Question: I've been trying to make my first program in Python 3 with Ncurses and I'm stuck trying to figure out this syntax error. I'm trying to build the ncurses menu topbar menu and I'm getting the following error;
'''
s.refresh() c = s.getch()
^
SyntaxError: invalid syntax
'''
I've been trying learn off from here <URL> but I cannot figure out why I'm getting syntax error with this. It happens with both 'Python 3.4.0' and 'Python 2.7.6' when I test it out. Also the menu's aren't rendering when I do go to test it out. I get nothing displaying at all. I'm just trying to make a simple program with very basic functions, nothing too special.
The problem is this piece of ncurses code when I try to add it to my own python script
'''
def file_func():
s = curses.newwin(5,10,2,1)
s.box()
s.addstr(1,2, "I", hotkey_attr)
s.addstr(1,3, "nput", menu_attr)
s.addstr(2,2, "O", hotkey_attr)
s.addstr(2,3, "utput", menu_attr)
s.addstr(3,2, "T", hotkey_attr)
s.addstr(3,3, "ype", menu_attr)
s.addstr(1,2, "", hotkey_attr)
s.refresh() c = s.getch()
if c in (ord('I'), ord('i'), curses.KEY_ENTER, 10):
curses.echo()
s.erase()
screen.addstr(5,33, " "*43, curses.A_UNDERLINE)
cfg_dict['source'] = screen.getstr(5,33)
curses.noecho()
else:
curses.beep()
s.erase()
return CONTINUE
'''
Here's what the current output looks like before trying to add the menu, before I got syntax error on the above code example at 's.refresh() c = s.getch()' line.

The is first time trying something like this in Python3 and Ncurses, I wanted to give it a go to see what I can do to make a simple functional program. ALso I'm not too sure how to customize the output more with Ncurses, I did want to change the colors and put a background fill to the boxed window it created, but not too sure on that, the tutorials I've read don't make it too clear on how to implement this into Python. Not too sure if I can just bundle it all into one script which is the main idea approach to this.
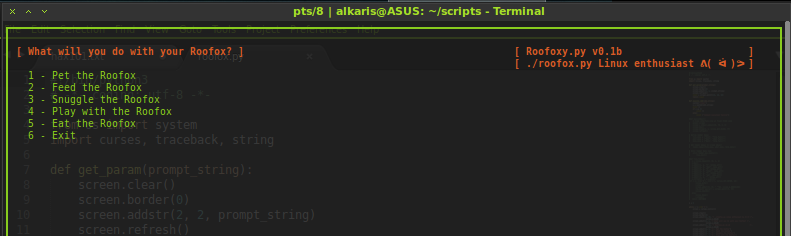
Answer: The problem is with this line:
'''
s.refresh() c = s.getch()
'''
You cannot place an assignment statement on the same line as a function call like you are doing. You need to use a semicolon to separate the lines:
'''
s.refresh(); c = s.getch()
# ^
'''
Note however that many Python programmers find the use of semicolons inelegant. It would be better to just use two lines:
'''
s.refresh()
c = s.getch()
'''